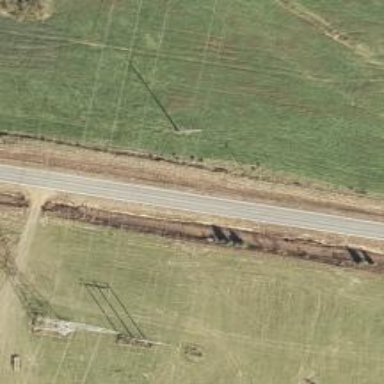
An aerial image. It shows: Power tower.